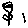
Label: flower